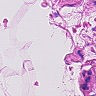
Metastatic tissue present: no